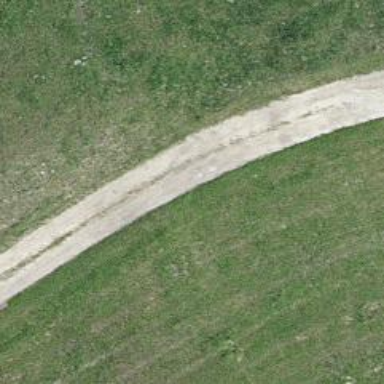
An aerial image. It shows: Track with fine gravel surface. The track type is grade 2.